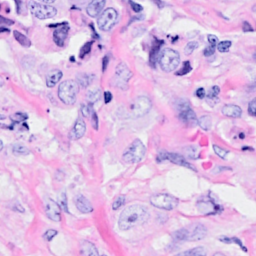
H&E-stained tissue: Breast